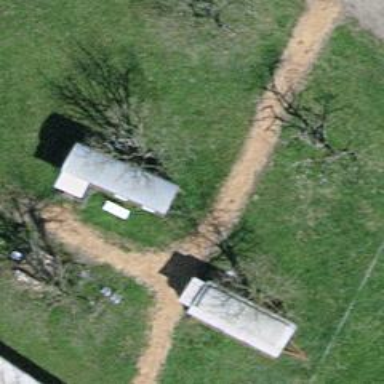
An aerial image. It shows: Single tag "natural: tree."